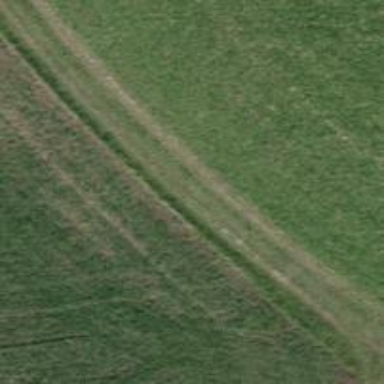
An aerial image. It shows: Grass track with grade 5 tracktype.